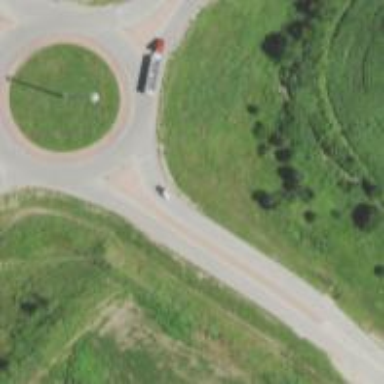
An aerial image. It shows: Primary highway with asphalt surface leading to roundabout.